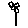
Label: flower